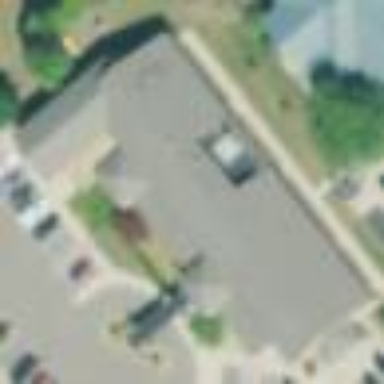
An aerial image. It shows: Building.